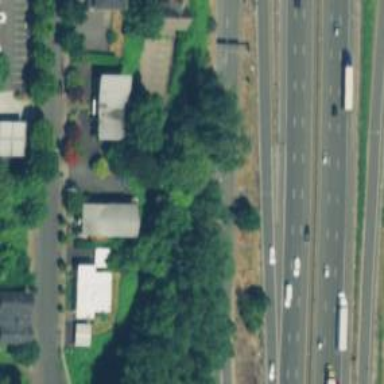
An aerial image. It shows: Primary highway with sidewalk on the left side.